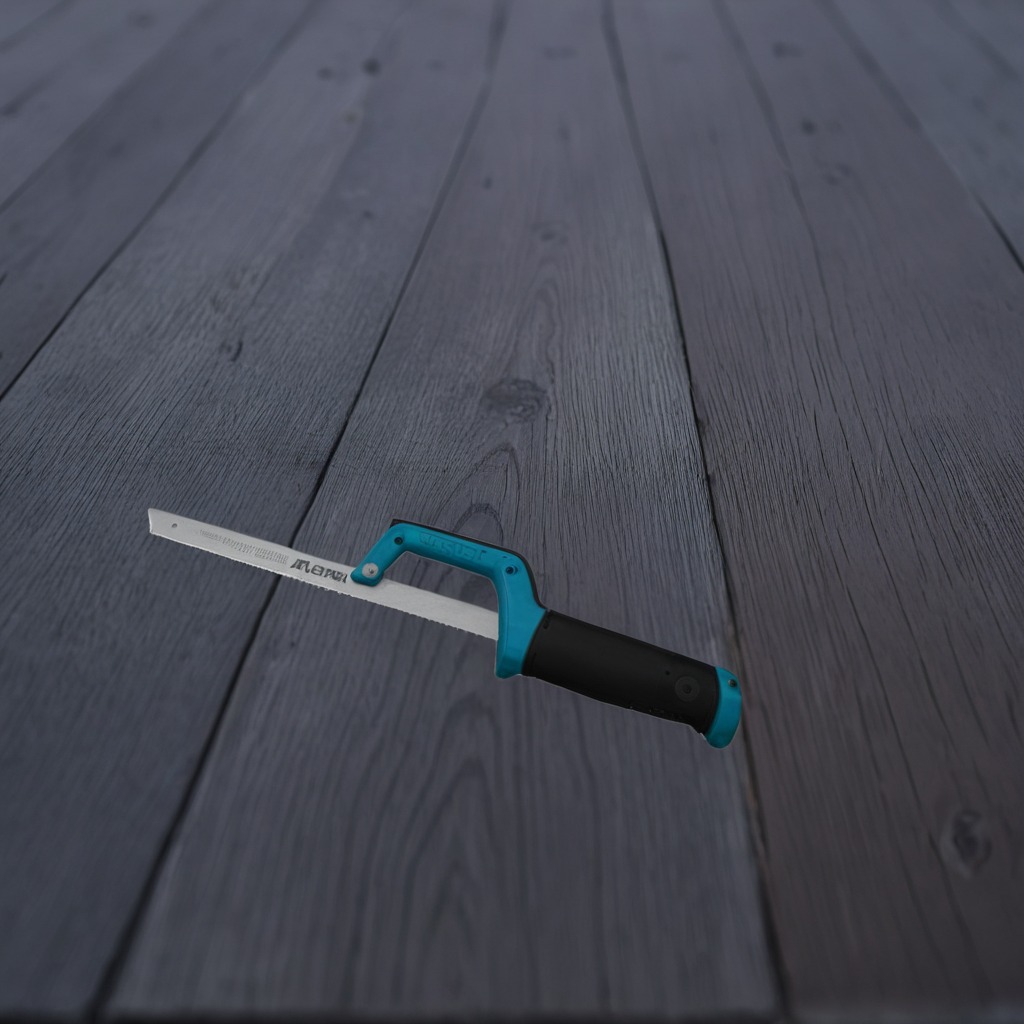
A metal saw is lying on a table with burn marks in a small garage at twilight.